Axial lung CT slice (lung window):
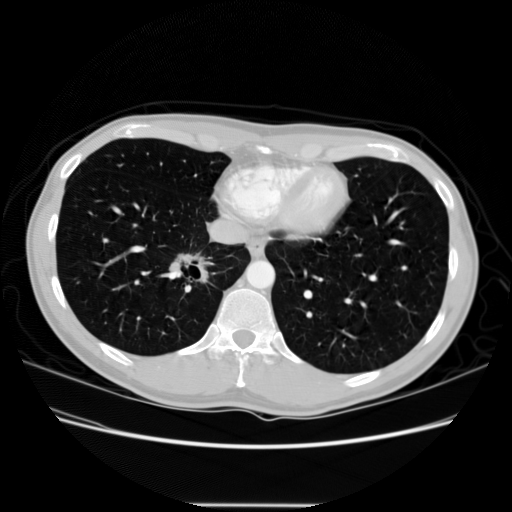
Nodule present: yes
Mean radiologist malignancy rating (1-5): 5